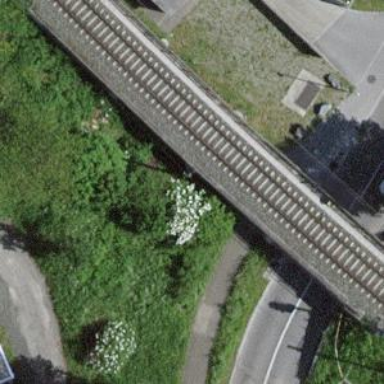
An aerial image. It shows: Railway bridge with one electrified track and contact line. The track type is main.